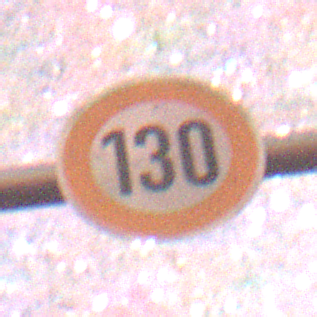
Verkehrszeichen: Geschwindigkeit130
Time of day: Night
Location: Outdoor (Nature)
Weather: Clear
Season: NotSpecified
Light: Natural